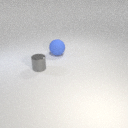
large blue rubber sphere to the right of small gray metal cylinder